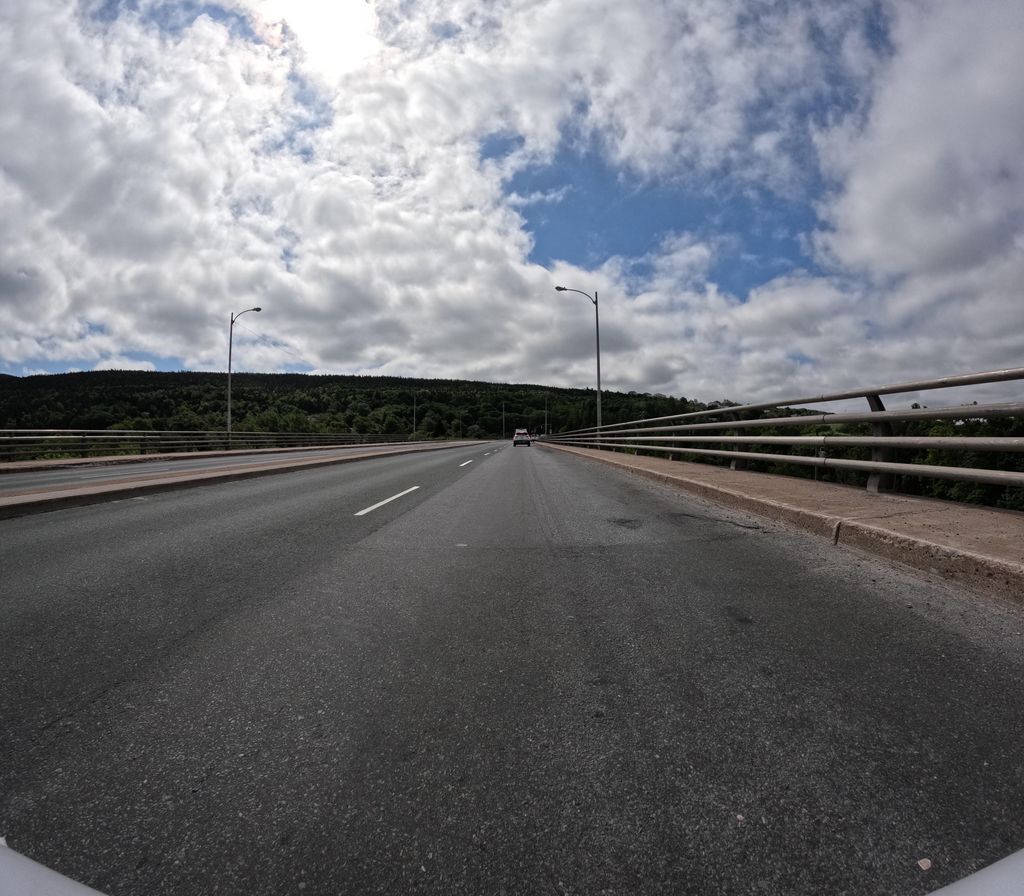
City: st_johns